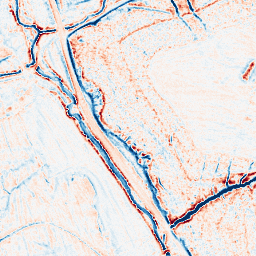
Category: edge_preserving
Decomposition family: anisotropic_diffusion
Decomposition parameters: iterations: 10
kappa: 100
gamma: 0.2
Upsampling method: sinc_hamming
Upsampling parameters: scale: 4
kernel_size: 8
Upsampling scale: 4